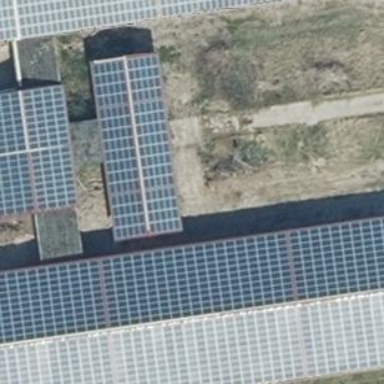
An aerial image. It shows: Solar photovoltaic panel generator.